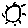
Label: sun